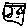
Label: hexagon